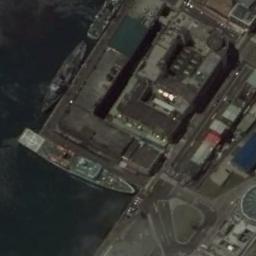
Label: ship